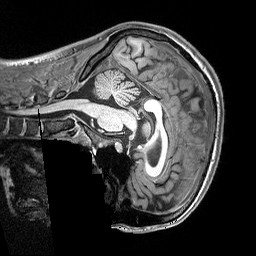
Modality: T1w
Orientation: sagittal
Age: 24
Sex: female
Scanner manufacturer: siemens
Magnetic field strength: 3 T
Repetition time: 2.3 s
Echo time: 0.00291 s